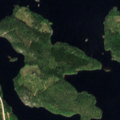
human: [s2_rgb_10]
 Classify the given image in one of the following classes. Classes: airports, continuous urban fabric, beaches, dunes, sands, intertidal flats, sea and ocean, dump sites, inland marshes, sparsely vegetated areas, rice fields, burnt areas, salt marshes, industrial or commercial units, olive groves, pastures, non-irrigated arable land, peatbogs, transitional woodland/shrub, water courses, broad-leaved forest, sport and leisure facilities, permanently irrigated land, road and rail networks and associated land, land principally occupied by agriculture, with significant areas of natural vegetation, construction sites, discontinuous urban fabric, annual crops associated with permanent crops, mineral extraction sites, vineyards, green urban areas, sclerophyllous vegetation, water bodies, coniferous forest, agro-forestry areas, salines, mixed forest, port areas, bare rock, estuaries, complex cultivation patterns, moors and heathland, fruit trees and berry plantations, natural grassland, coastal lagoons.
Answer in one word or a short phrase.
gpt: coniferous forest, mixed forest, water bodies